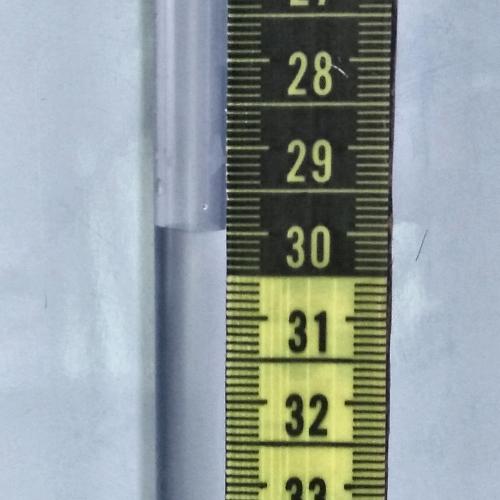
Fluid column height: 30.0 cm